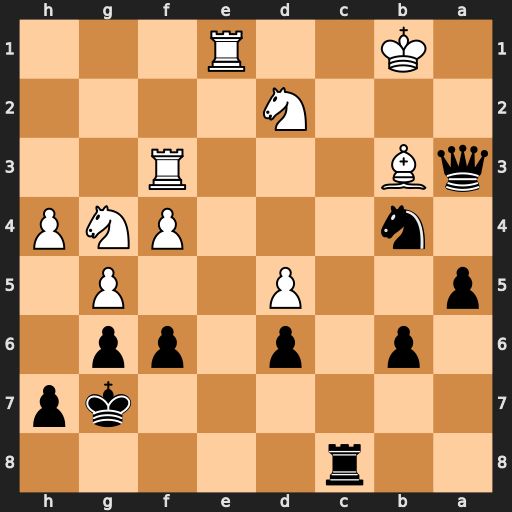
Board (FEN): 2r5/6kp/1p1p1pp1/p2P2P1/1n3PNP/qB3R2/3N4/1K2R3
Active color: b
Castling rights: -
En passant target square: -
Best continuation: Rc2 Nc4 Rxc4 Bxc4 Qxf3